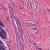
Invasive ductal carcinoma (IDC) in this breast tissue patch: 0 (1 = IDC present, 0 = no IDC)